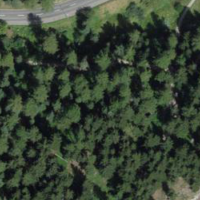
EUNIS habitat code: 43
Species observed at this site:
Nucifraga caryocatactes